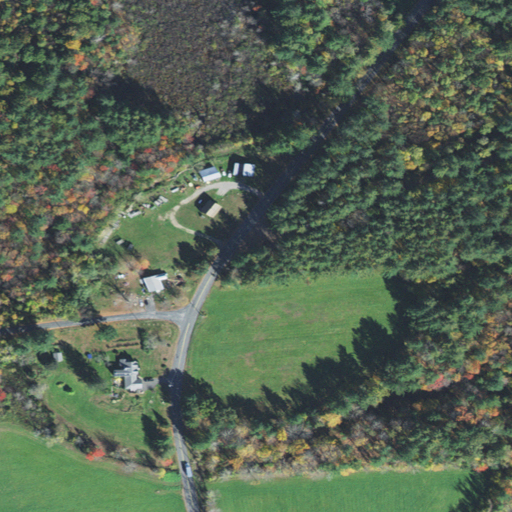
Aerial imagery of mountain in Massachusetts named Horse Mountain containing woody wetlands, mixed forest, pasture, evergreen forest, open development, low intensity development, herbaceous wetlands, and medium intensity development